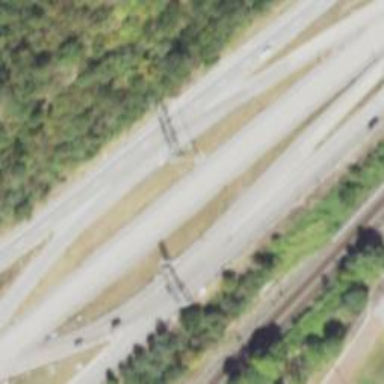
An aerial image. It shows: Trunk link highway.